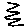
Label: zigzag